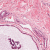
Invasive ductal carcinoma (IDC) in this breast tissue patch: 0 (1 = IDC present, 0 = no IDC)